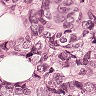
Metastatic tissue present: yes